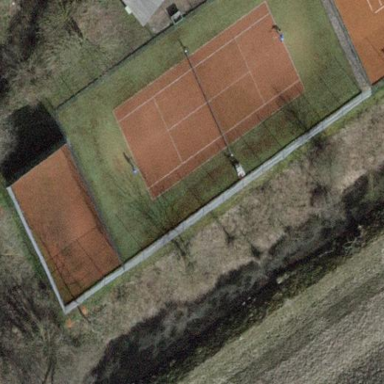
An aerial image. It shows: Tennis court on pitch.